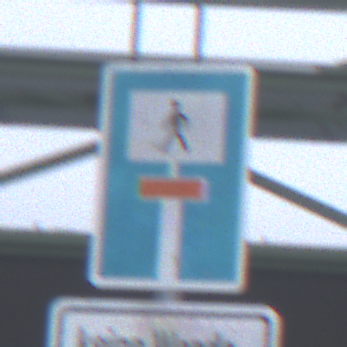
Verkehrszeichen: SackgasseFussgaengerDurchlaessig
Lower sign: HinweisGeaenderteVorfahrtVerkehrsfuehrungVerkehrsregelung3
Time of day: MorningAfternoon
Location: Outdoor (Suburban)
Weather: Overcast
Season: NotSpecified
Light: Natural